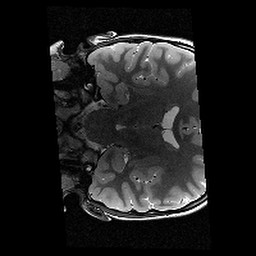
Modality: T2w
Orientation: coronal
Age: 12
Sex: female
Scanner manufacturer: siemens
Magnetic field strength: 3 T
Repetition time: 9.23 s
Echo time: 0.067 s